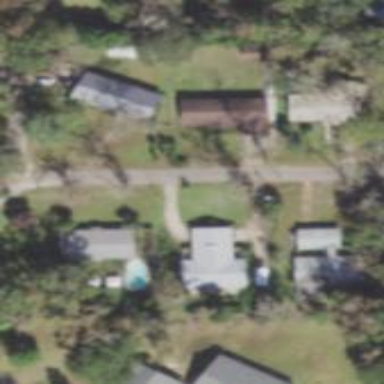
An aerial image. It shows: This residential area consists of single-family homes.